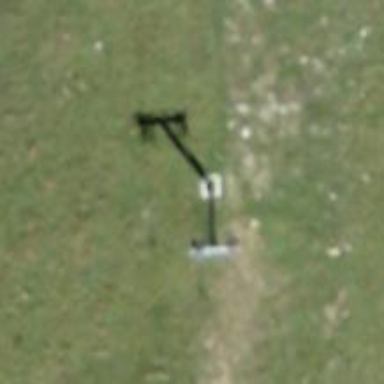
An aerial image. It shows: Pylon used for aerialway.